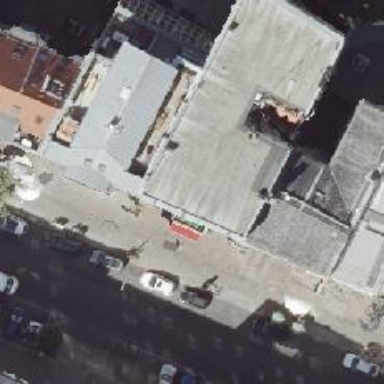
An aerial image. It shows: Gallery with flat roof.